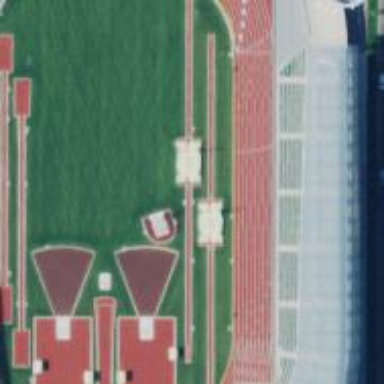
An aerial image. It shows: Track used for athletics with pole vaulting area.